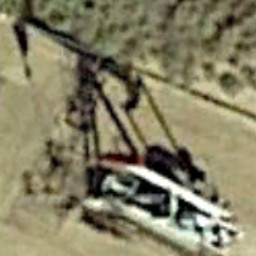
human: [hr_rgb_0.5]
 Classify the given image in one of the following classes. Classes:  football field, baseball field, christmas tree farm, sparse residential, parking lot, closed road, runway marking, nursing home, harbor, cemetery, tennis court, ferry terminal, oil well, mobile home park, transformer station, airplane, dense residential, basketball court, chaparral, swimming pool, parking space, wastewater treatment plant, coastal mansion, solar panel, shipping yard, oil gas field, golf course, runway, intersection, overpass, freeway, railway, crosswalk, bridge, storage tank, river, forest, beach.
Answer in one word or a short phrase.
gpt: oil well